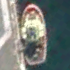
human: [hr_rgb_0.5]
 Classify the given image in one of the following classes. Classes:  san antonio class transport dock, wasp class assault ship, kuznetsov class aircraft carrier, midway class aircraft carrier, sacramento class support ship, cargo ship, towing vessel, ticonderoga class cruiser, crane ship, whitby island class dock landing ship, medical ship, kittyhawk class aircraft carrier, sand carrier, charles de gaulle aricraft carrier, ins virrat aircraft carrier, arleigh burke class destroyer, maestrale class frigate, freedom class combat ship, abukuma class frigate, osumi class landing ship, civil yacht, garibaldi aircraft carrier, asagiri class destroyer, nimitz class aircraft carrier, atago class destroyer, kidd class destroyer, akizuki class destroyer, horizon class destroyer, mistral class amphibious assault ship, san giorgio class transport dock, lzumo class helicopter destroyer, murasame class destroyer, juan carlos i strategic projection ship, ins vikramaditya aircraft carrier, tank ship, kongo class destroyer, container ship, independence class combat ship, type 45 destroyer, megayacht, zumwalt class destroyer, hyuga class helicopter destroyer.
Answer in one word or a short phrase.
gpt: Towing vessel